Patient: sex M, age 26
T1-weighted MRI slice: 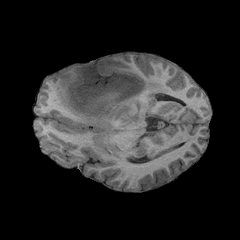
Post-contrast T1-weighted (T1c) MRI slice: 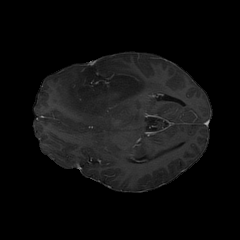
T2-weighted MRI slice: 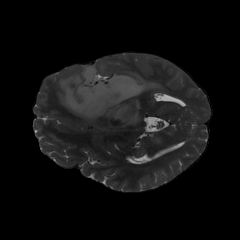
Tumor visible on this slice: yes
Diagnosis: Astrocytoma, IDH-mutant
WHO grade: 3